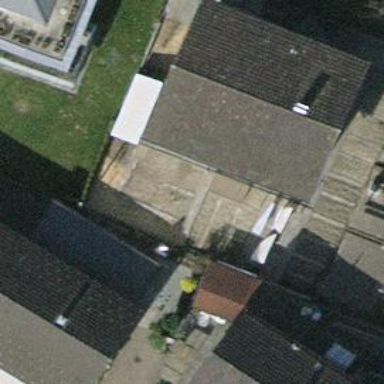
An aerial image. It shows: Semi-detached house.